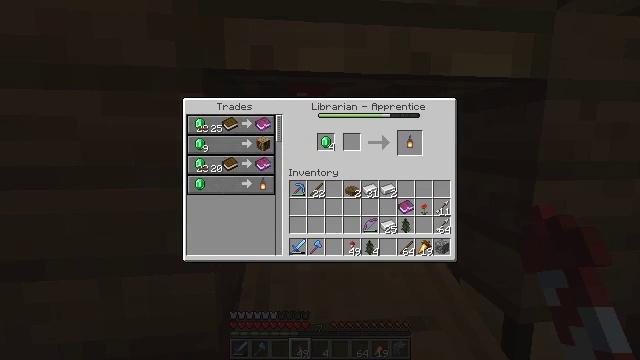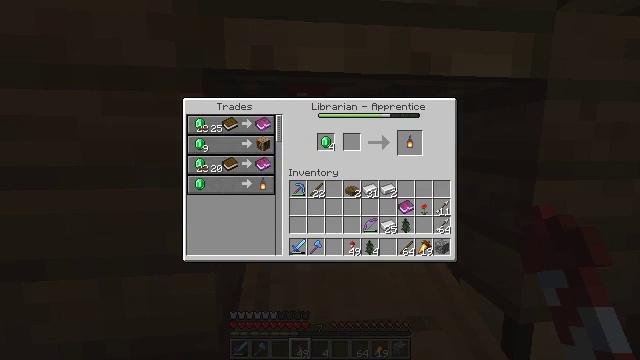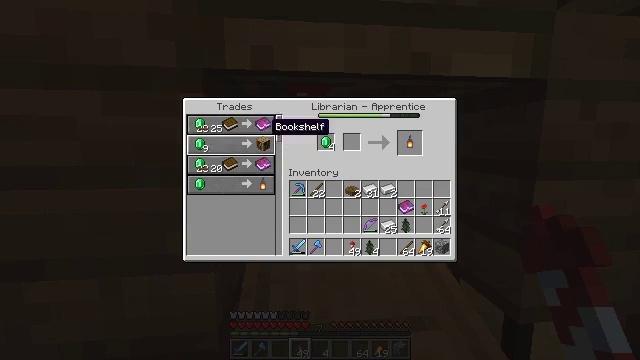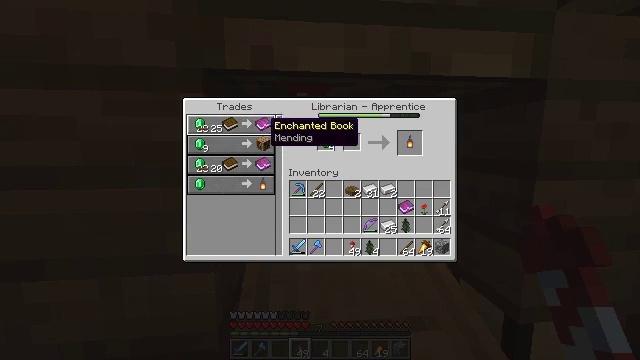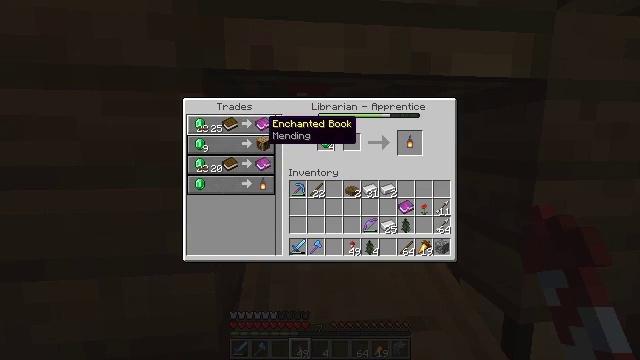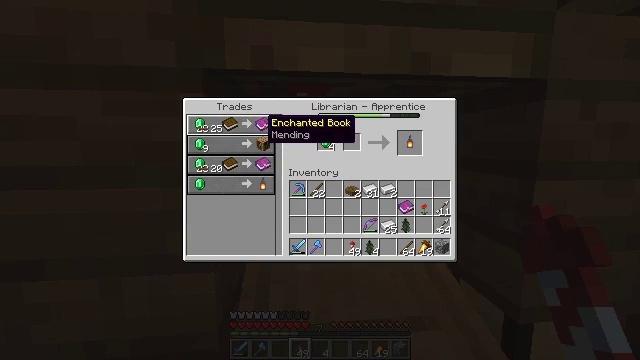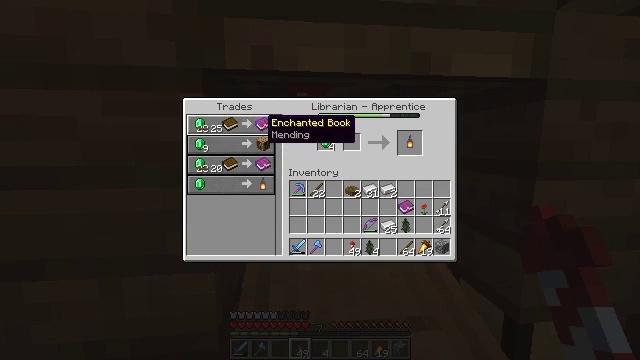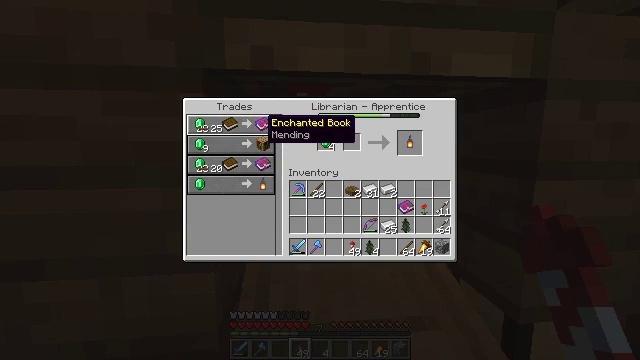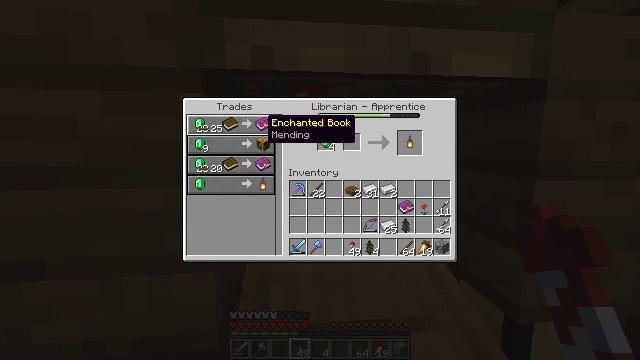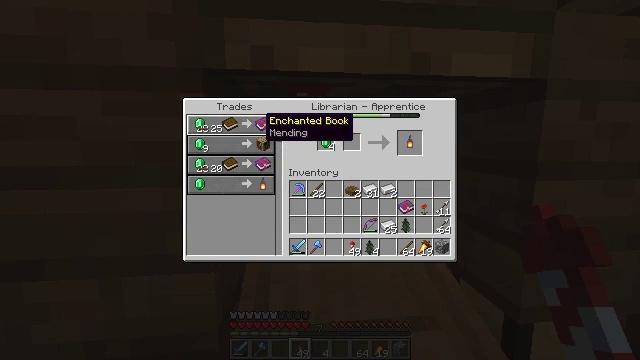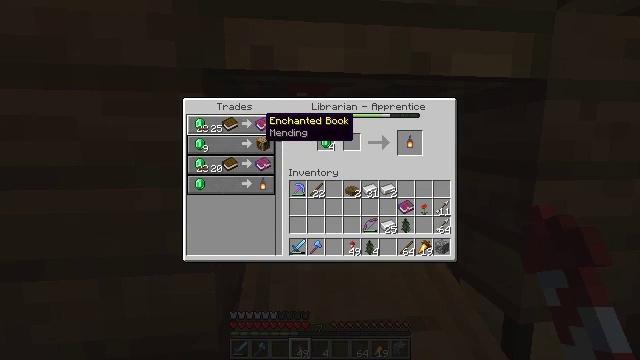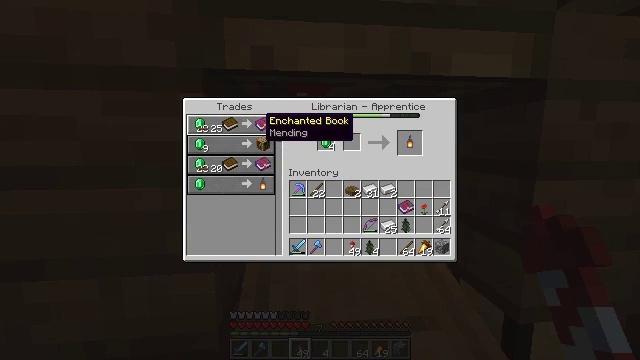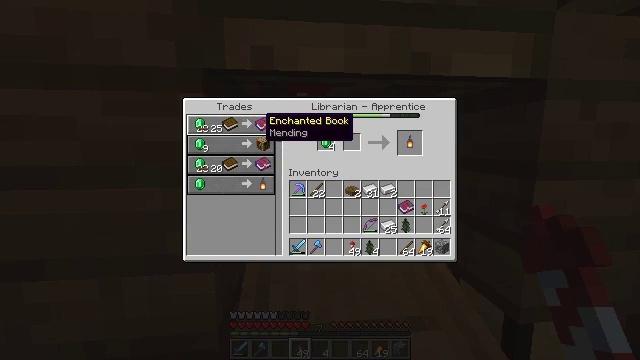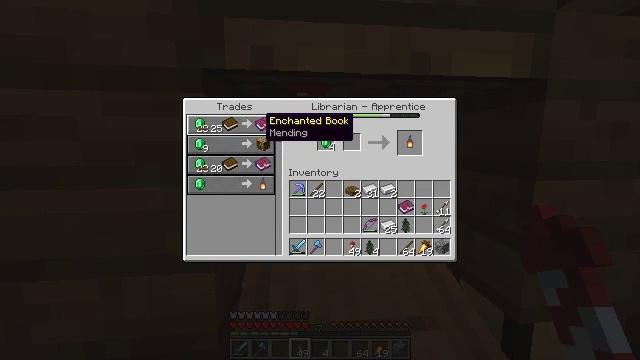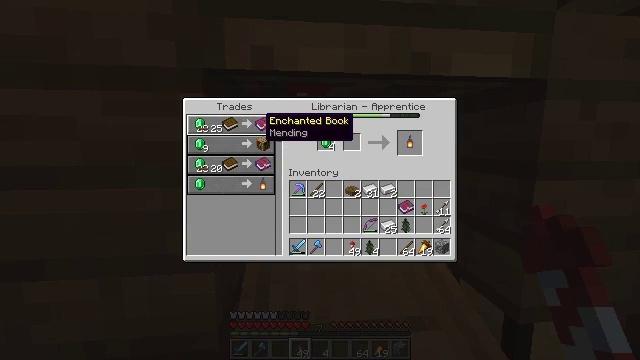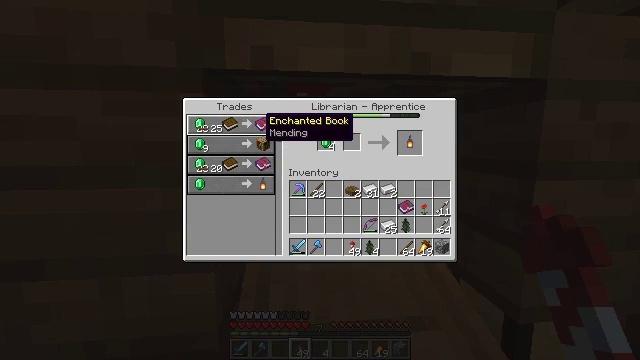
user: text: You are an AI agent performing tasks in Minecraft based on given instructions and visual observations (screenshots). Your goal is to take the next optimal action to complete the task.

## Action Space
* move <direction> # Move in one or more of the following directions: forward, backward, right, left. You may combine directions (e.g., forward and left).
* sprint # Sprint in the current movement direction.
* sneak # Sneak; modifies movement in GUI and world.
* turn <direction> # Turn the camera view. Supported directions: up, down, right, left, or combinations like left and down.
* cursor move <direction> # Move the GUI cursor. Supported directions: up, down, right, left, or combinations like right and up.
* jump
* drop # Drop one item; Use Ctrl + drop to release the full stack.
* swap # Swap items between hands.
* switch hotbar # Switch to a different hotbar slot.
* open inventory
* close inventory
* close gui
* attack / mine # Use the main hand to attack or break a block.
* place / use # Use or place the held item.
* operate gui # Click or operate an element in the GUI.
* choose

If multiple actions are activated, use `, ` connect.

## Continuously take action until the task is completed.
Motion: motion action
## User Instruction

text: Remove an enchanted book from the inventory.
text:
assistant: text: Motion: cursor move left and up
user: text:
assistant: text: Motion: cursor move left and up
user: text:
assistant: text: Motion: no_op
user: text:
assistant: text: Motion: no_op
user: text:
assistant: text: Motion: no_op
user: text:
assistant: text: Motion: no_op
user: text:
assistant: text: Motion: no_op
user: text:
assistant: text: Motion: no_op
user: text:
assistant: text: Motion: no_op
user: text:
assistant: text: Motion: no_op
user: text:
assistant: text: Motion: no_op
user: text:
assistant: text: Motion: no_op
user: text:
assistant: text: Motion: no_op
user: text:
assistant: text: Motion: no_op
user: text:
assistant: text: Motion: no_op
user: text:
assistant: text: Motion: no_op
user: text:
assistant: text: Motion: no_op
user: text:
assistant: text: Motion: no_op
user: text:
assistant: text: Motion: no_op
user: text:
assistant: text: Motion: no_op
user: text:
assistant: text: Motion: no_op
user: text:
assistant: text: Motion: no_op
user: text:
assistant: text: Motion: no_op
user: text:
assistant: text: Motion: no_op
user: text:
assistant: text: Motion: cursor move right and down
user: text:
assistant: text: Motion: cursor move right and down
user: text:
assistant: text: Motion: cursor move right and down
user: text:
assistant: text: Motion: cursor move right and down
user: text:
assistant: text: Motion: cursor move down
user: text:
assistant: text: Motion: cursor move right and down